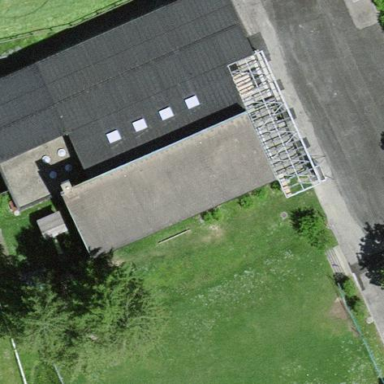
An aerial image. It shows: School.